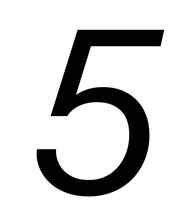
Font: InstrumentSans-Italic_Italic